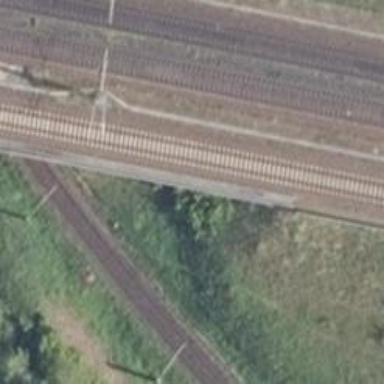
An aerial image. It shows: Bridge with electrified railway tracks featuring contact line.